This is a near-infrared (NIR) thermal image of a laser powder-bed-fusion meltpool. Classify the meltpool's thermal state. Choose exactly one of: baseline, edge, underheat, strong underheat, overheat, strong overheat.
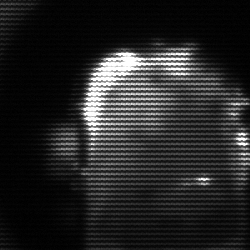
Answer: baseline